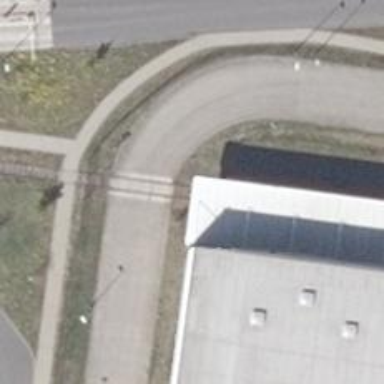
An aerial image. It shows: Disused railway spur service.